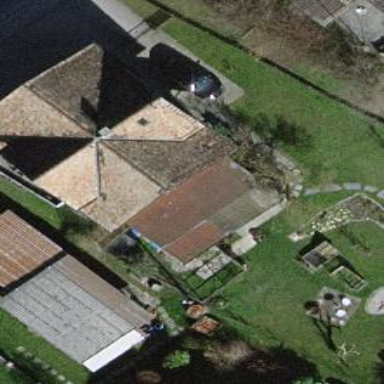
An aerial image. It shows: Shed.